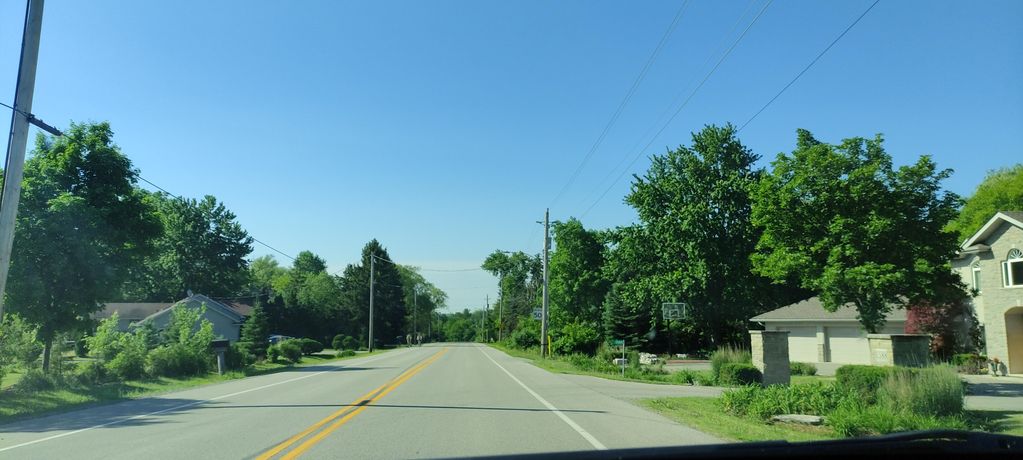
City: hamilton